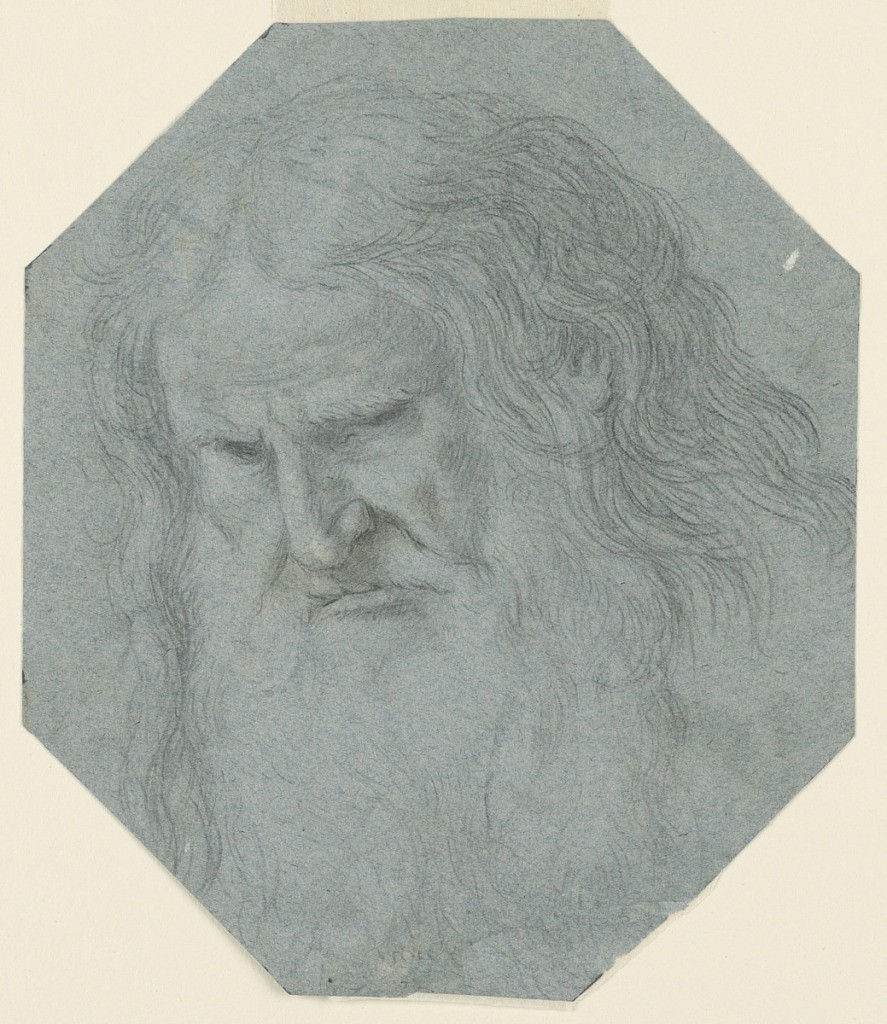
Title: Head of an Elderly Bearded Man
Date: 1800–20
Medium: Black chalk on blue-grey paper
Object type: Drawing
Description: Head of an elderly bearded man with long wavy hair. His head is turned slightly to the left, and his gaze is directed downward. His portrait is on octagonal-shaped paper.